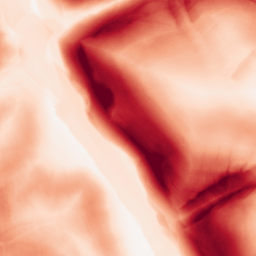
Category: morphological
Decomposition family: morphological_gradient
Decomposition parameters: size: 15
shape: diamond
Upsampling method: bicubic
Upsampling parameters: scale: 2
Upsampling scale: 2